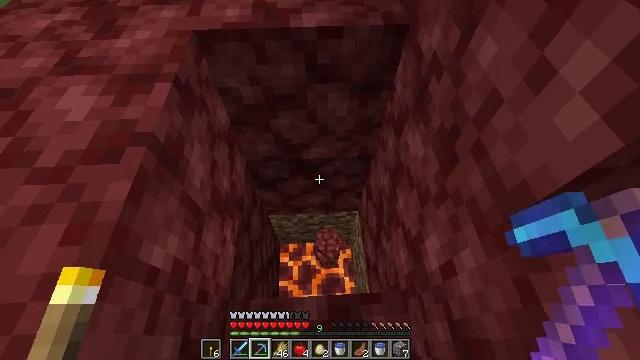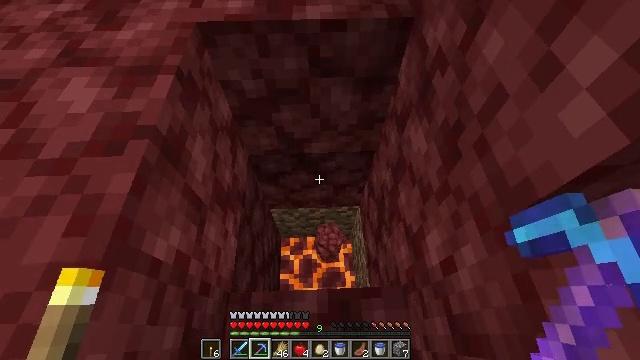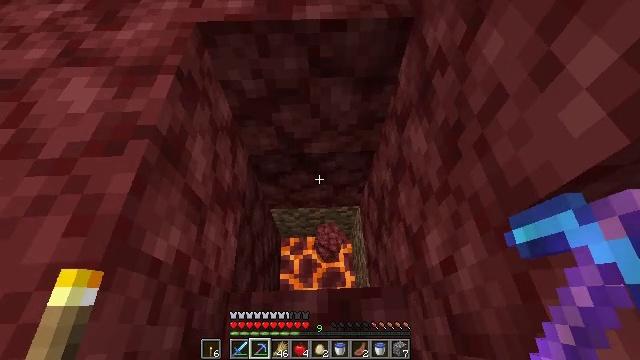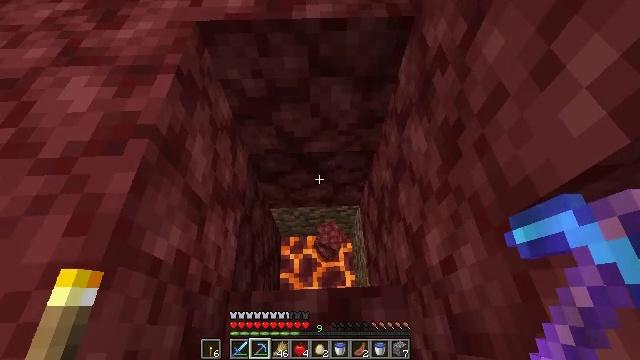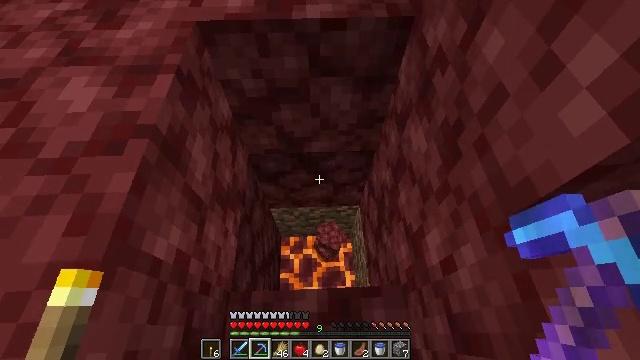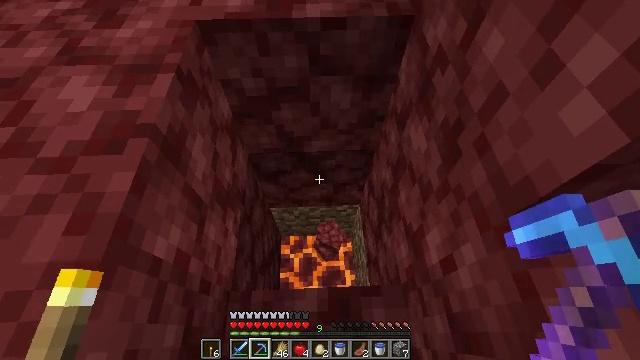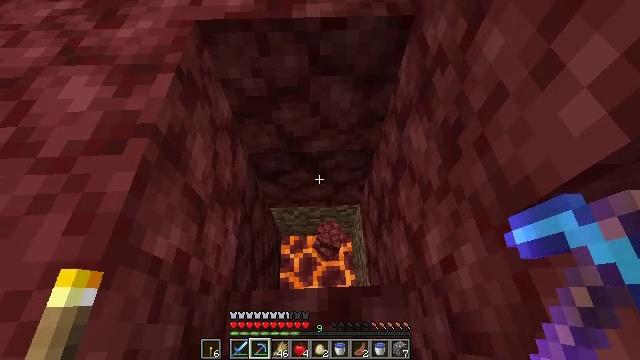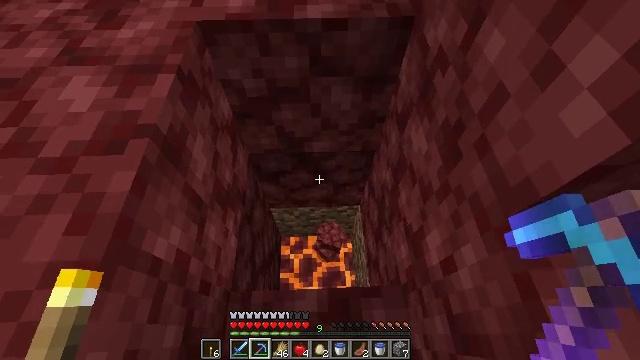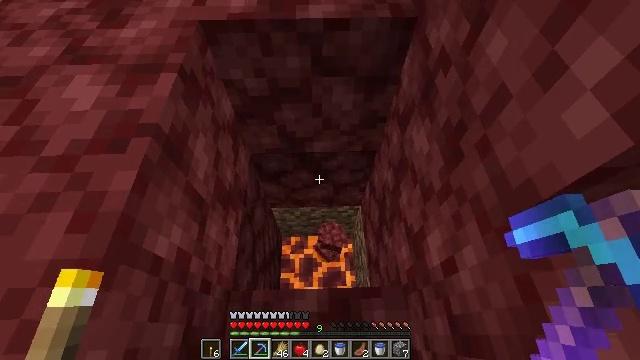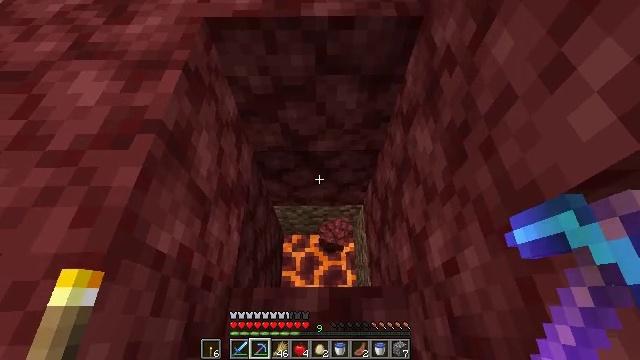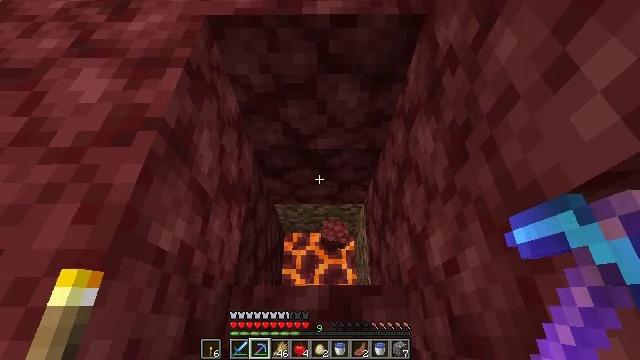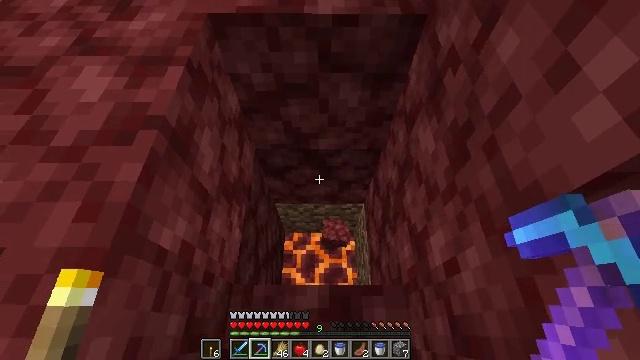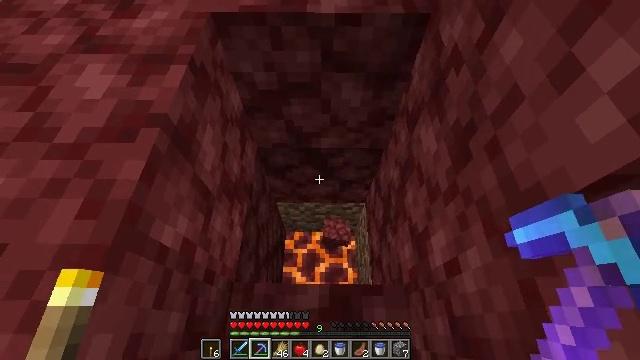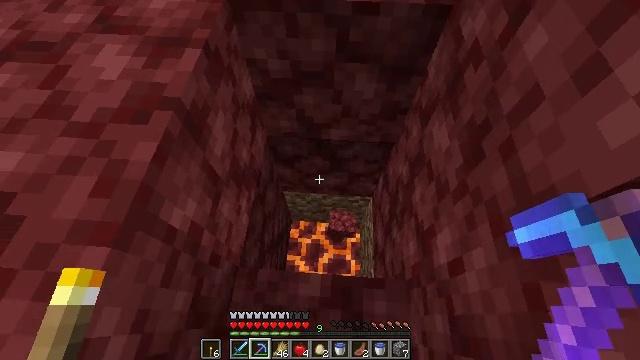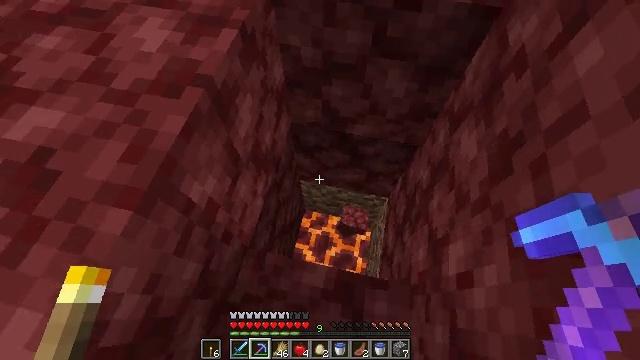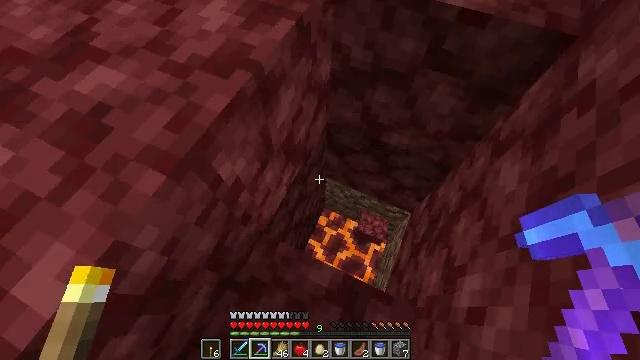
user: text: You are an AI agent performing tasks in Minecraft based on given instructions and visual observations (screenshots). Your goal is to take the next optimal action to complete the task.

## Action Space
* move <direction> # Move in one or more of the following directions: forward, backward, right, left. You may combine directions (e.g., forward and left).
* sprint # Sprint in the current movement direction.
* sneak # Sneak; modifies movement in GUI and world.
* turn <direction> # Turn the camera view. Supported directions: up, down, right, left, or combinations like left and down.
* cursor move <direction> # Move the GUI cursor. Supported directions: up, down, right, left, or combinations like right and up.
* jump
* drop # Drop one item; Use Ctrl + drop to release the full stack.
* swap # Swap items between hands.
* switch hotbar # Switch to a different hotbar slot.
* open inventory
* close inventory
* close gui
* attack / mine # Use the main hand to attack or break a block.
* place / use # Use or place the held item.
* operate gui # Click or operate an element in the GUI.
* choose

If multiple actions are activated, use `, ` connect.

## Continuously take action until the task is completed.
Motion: motion action
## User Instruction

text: Be careful while mining the magma block to avoid taking damage.
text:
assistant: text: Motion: turn down
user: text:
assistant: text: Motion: no_op
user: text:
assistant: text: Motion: no_op
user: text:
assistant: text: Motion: no_op
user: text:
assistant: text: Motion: no_op
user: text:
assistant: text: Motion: no_op
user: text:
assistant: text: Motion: no_op
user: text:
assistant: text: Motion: no_op
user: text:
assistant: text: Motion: turn left
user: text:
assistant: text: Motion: no_op
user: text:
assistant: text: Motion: no_op
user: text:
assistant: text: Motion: no_op
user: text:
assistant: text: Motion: turn left and down
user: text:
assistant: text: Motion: turn left and down
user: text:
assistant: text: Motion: turn left
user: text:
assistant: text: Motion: turn left and up
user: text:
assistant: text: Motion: turn left and up
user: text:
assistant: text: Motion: turn left and up
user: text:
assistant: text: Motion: turn left and up
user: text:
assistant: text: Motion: turn left and up
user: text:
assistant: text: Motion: turn left and up
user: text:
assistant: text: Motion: move forward, turn left and up
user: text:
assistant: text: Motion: move forward, turn left and up
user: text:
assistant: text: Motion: move forward
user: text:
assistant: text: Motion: move forward
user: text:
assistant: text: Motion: move forward
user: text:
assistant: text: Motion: move forward, jump
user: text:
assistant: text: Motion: move forward, turn up, jump
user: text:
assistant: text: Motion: move forward, turn right and up, jump
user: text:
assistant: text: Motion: move forward, turn right and up, jump